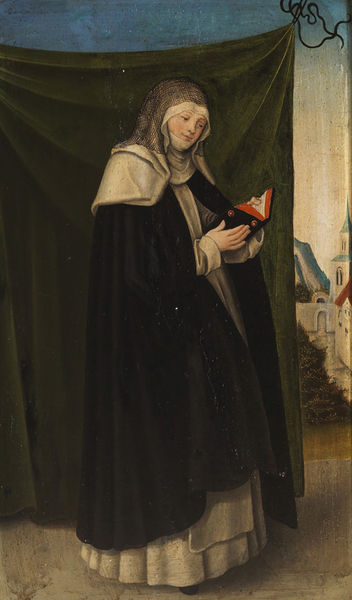
Titel: Die Heilige Katharina von Siena
Künstler: Lucas Cranach (Werkstatt)
Standort: Karlsruhe
Institution: Staatliche Kunsthalle Karlsruhe
Schlagwörter: baum, berg, blau, felsen, fuß, gemälde, hand, himmel, kopf, schatten, umhang, weiß, bäume, gelb, grün, kirchturm, landschaft, stadt, braun, fenster, finger, frau, grau, hintergrund, kleid, kleider, licht, mund, nase, orange, schwarz, strasse, symbol, türkis, blick, dach, dame, gebäude, haus, park, rot, schleier, schloss, tuch, weg, wiese, beige, haube, hochformat, malerei, rock, arm, augen, band, bibel, falten, gesicht, halten, kleidung, kragen, mensch, samt, stehen, ärmel, bild, bildnis, holland, hände, innenraum, niederlande, portrait, porträt, vorhang, öl, häuser, natur, busch, büsche, gebüsch, kirche, boden, figur, gewand, gold, kutte, mantel, schnur, stehend, decke, saum, gotik, lippen, schultern, wald, genre, turm, deutschland, kopfbedeckung, lächeln, schürze, ruhig, perspektive, berge, dorf, dächer, mauer, dunkelgrün, farbe, hof, ölgemälde, falte, kopftuch, lesen, faden, faltenwurf, podest, schwanger, geneigt, tor, stadtansicht, lachen, umgang, froh, haken, offen, buch, burg, kloster, türme, bedeckt, symmetrisch, schnitt, uniform, nonne, schlange, tanne, beten, gebet, habit, schuh, schwester, ganzkörper, ganzfigur, tracht, talar, gebetsbuch, körperschatten, hintergund, mauern, mittelalter, andacht, religiös, braunb, geistliche, halter, balu, elisabeth, heilige, klosterfrau, lesend, vorhand, weich, heilig, maria, verhüllt, sakral, lesende, zelt, kapuze, fromm, gebetbuch, kriche, komplementärkontrast, horizontale, untergewand, dacg, frühe neuzeit, häsuer, barbara, katharina, unterkleid, menshc, flandern, vortrag, statisch, hildegard, heil, lockiges haar, ber, tafelmalerei, cranach, sboden, mangel, abgeschiedenheit, stdt, langes kleid, lesende frau, gebende, gebände, äbtissin, schwarzer umhang, none, krche, habitat, renesance, samz, grünes tuch, d, langes gewand, catharina, aufgespannt, mittelaterlich, katarina, buchschwarz, zekt, grüner vorhang, mantel rot, plänze, frau nonne buch vorhang, buxh, prämonstratenserin, nbonne, tgrün, ausgefüllt, vermögende frau, renaissancce, dunkler umhang, dominikanerin